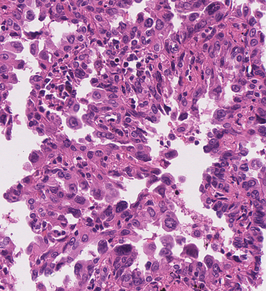
Tumor epithelial tissue: yes
Tumor-associated stroma tissue: no
Normal tissue: no